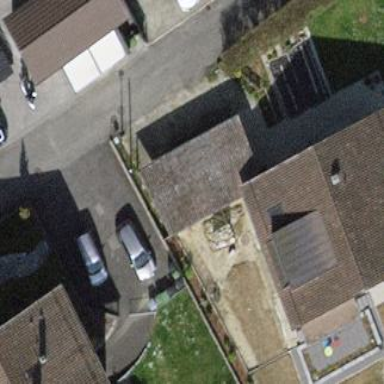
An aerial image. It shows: Garage building.